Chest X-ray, AP view. Patient: 62 years old, sex F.
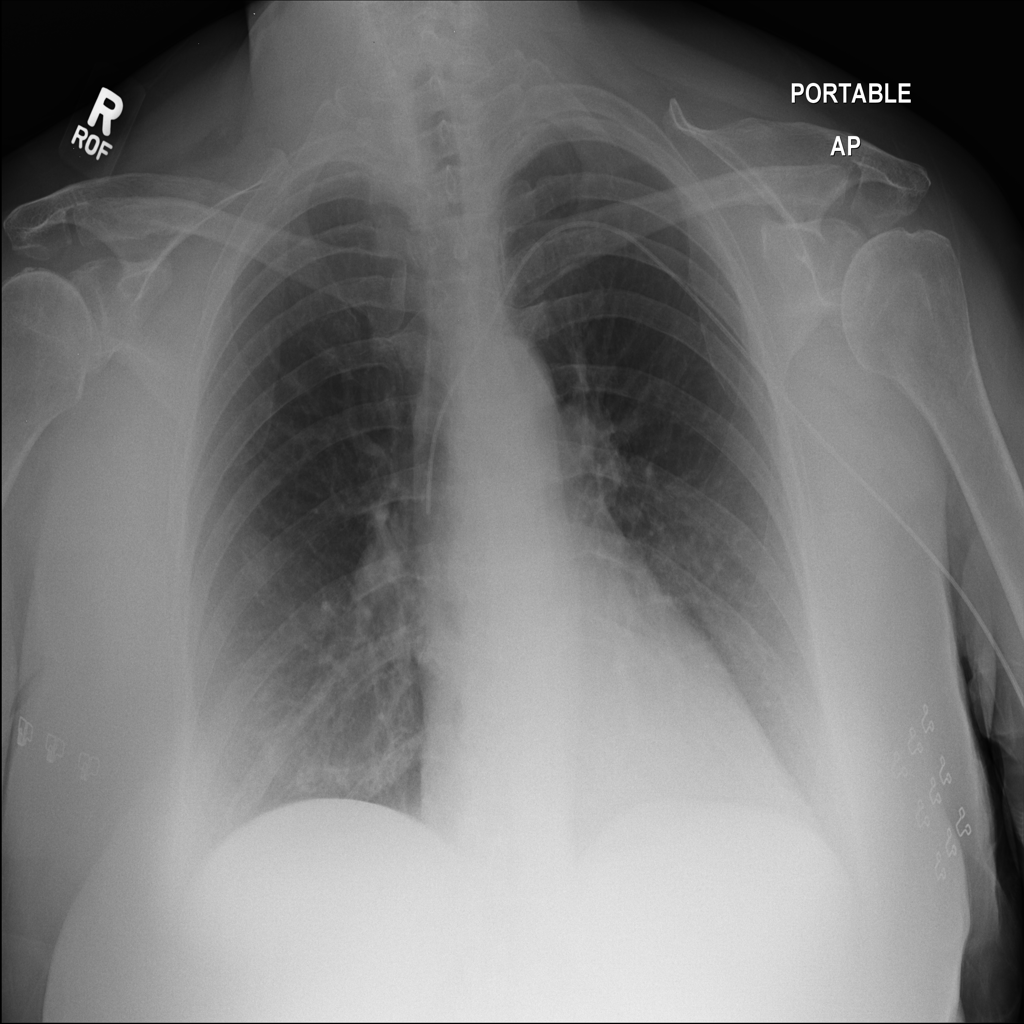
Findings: No Finding